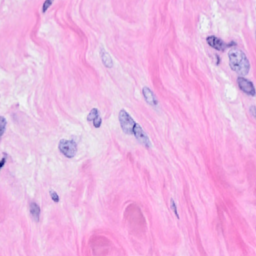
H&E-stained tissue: Breast